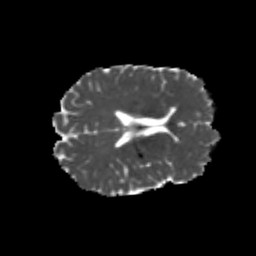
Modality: MD
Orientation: axial
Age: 20
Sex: male
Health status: healthy
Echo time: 0.074 s